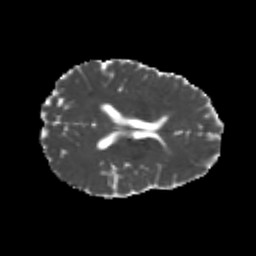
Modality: MD
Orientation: axial
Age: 24
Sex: male
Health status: healthy
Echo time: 0.074 s